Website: apple
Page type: payment
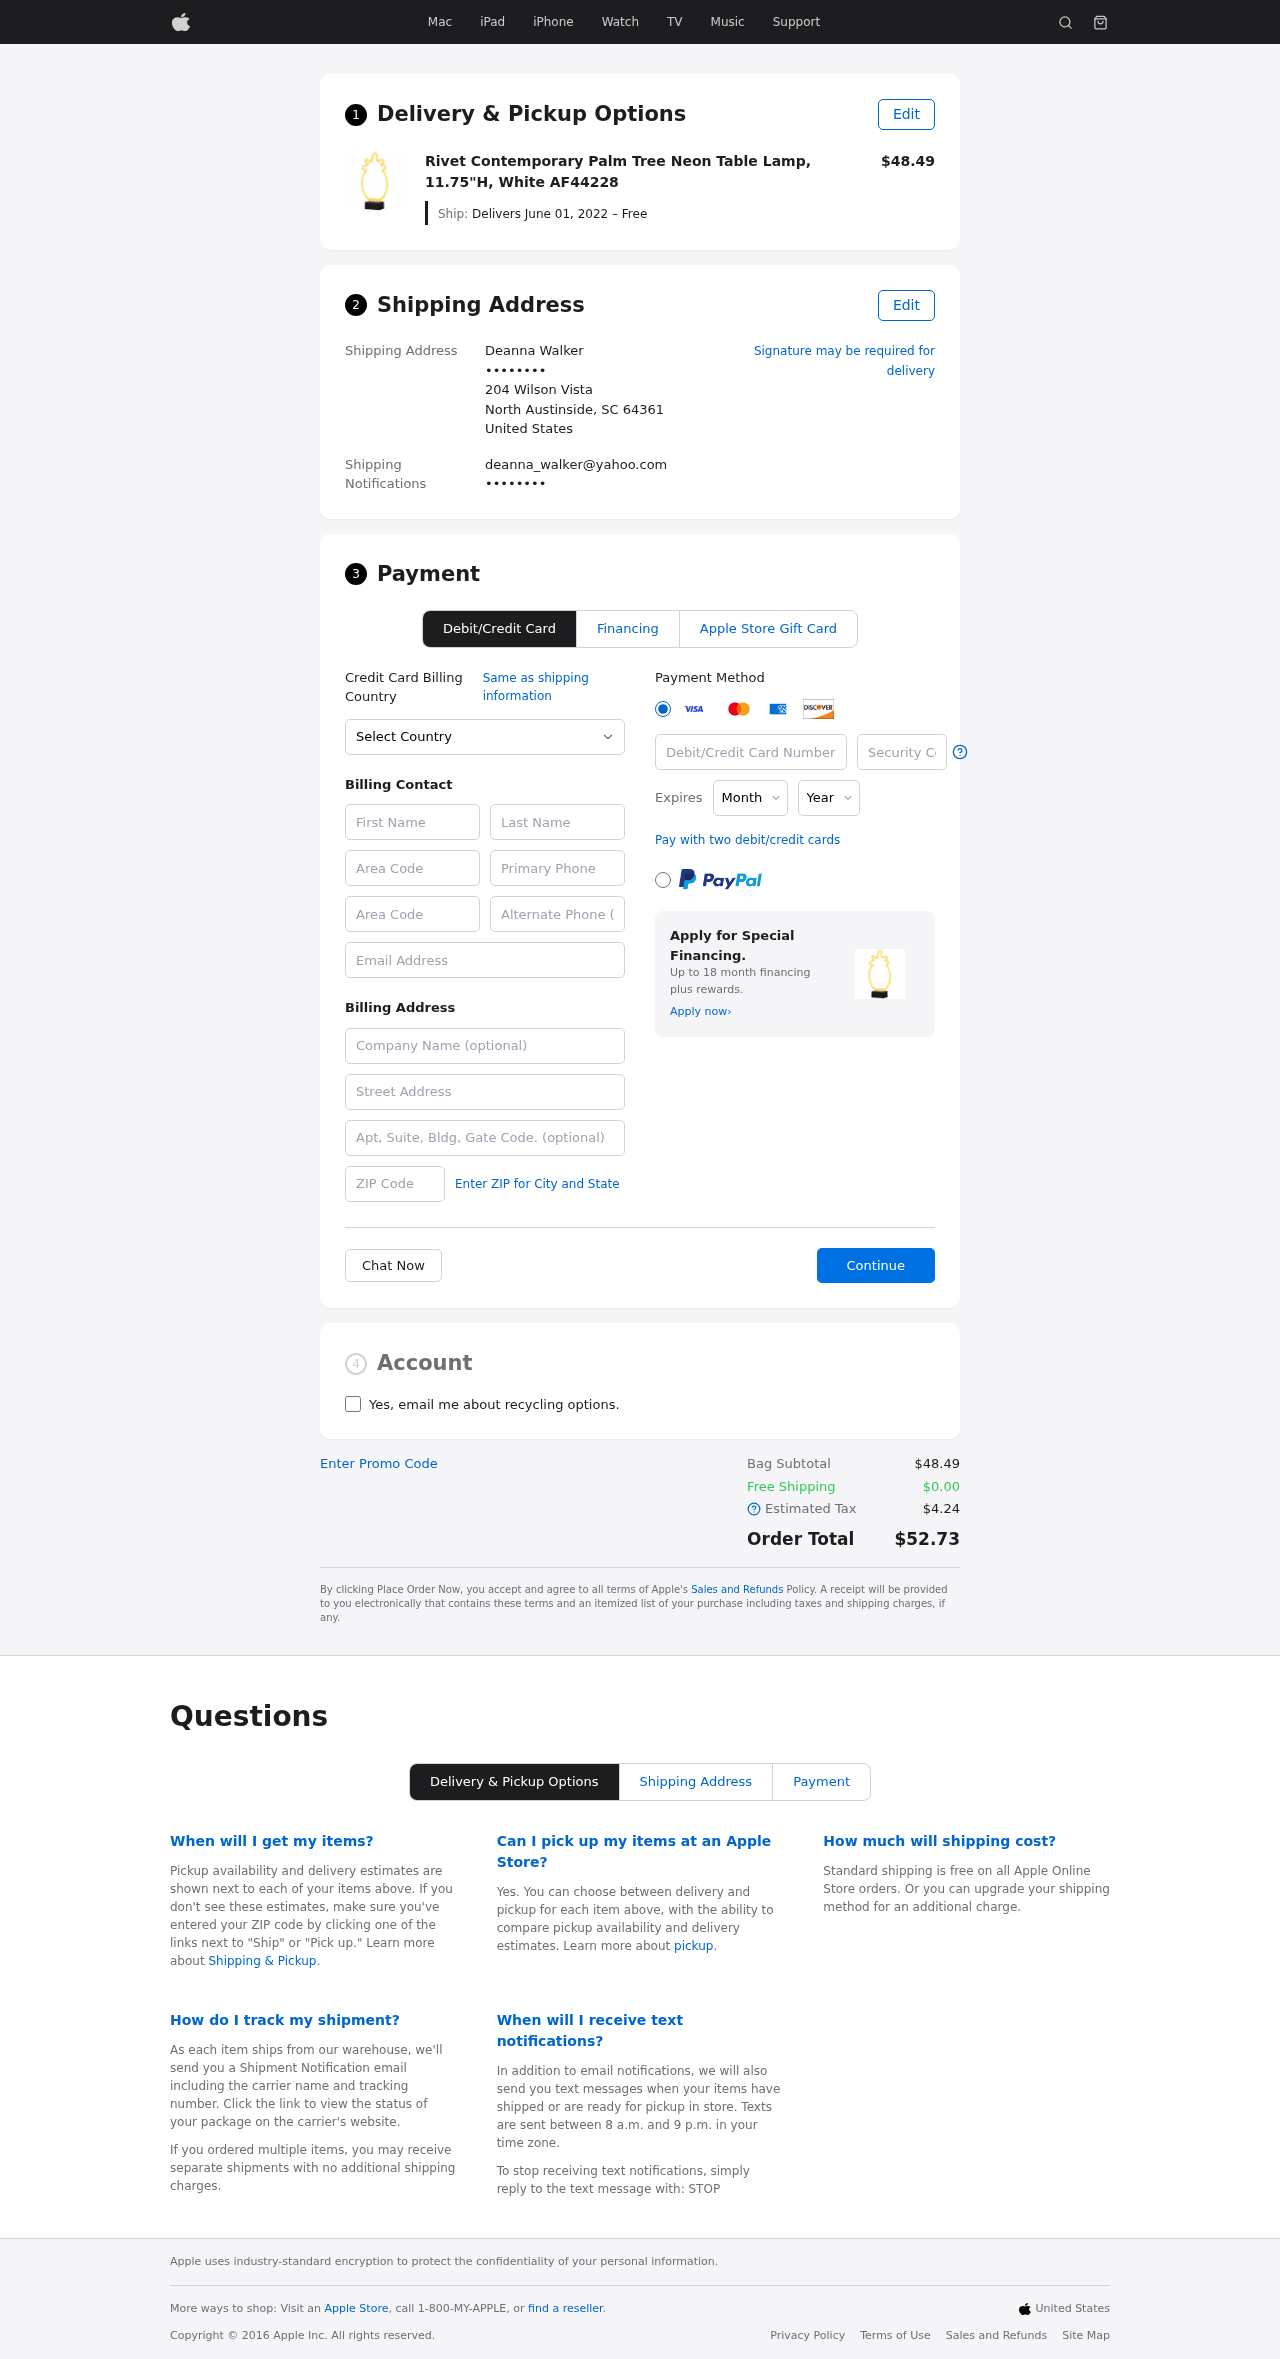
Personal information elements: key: PII_CARD_CVV
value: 708
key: PII_CARD_EXPIRY_MONTH
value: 06
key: PII_CARD_EXPIRY_YEAR
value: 26
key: PII_CARD_NUMBER
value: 6507 1658 5142 1780
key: PII_CITY_STATE_ZIP
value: North Austinside, SC 64361
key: PII_COMPANY
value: Barton LLC
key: PII_COUNTRY
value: United States
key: PII_EMAIL
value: deanna_walker@yahoo.com
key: PII_EMAIL2
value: deanna_walker@yahoo.com
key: PII_FIRSTNAME
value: Deanna
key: PII_FULLNAME
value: Deanna Walker
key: PII_LASTNAME
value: Walker
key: PII_PHONE3
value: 7336842826
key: PII_PHONE_AREA
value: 733
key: PII_POSTCODE2
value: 79102
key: PII_SECURITY_CODE
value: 25VM
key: PII_STREET
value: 204 Wilson Vista
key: PII_STREET2
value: Apt. 197
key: PII_PHONE
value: ••••••••
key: PII_PHONE2
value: ••••••••
Product elements: key: PRODUCT1_NAME
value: Rivet Contemporary Palm Tree Neon Table Lamp, 11.75"H, White AF44228
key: PRODUCT1_PRICE
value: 48.49
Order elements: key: ORDER_DELIVERY_DATE
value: Delivers June 01, 2022 – Free
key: ORDER_SUBTOTAL
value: $48.49
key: ORDER_SHIPPING_COST
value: $0.00
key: ORDER_TAX
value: $4.24
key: ORDER_TOTAL
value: $52.73